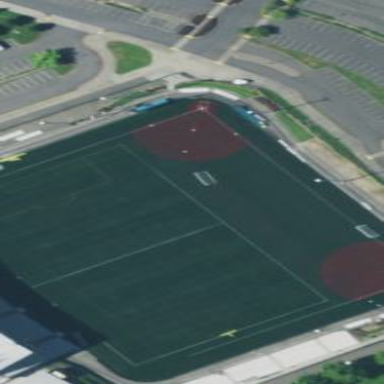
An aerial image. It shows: Pitch used for both American football and soccer.